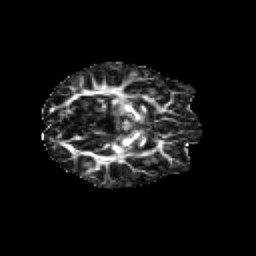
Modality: FA
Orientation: axial
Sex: female
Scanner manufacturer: siemens
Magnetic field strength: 3 T
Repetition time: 5 s
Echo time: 0.071 s